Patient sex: F
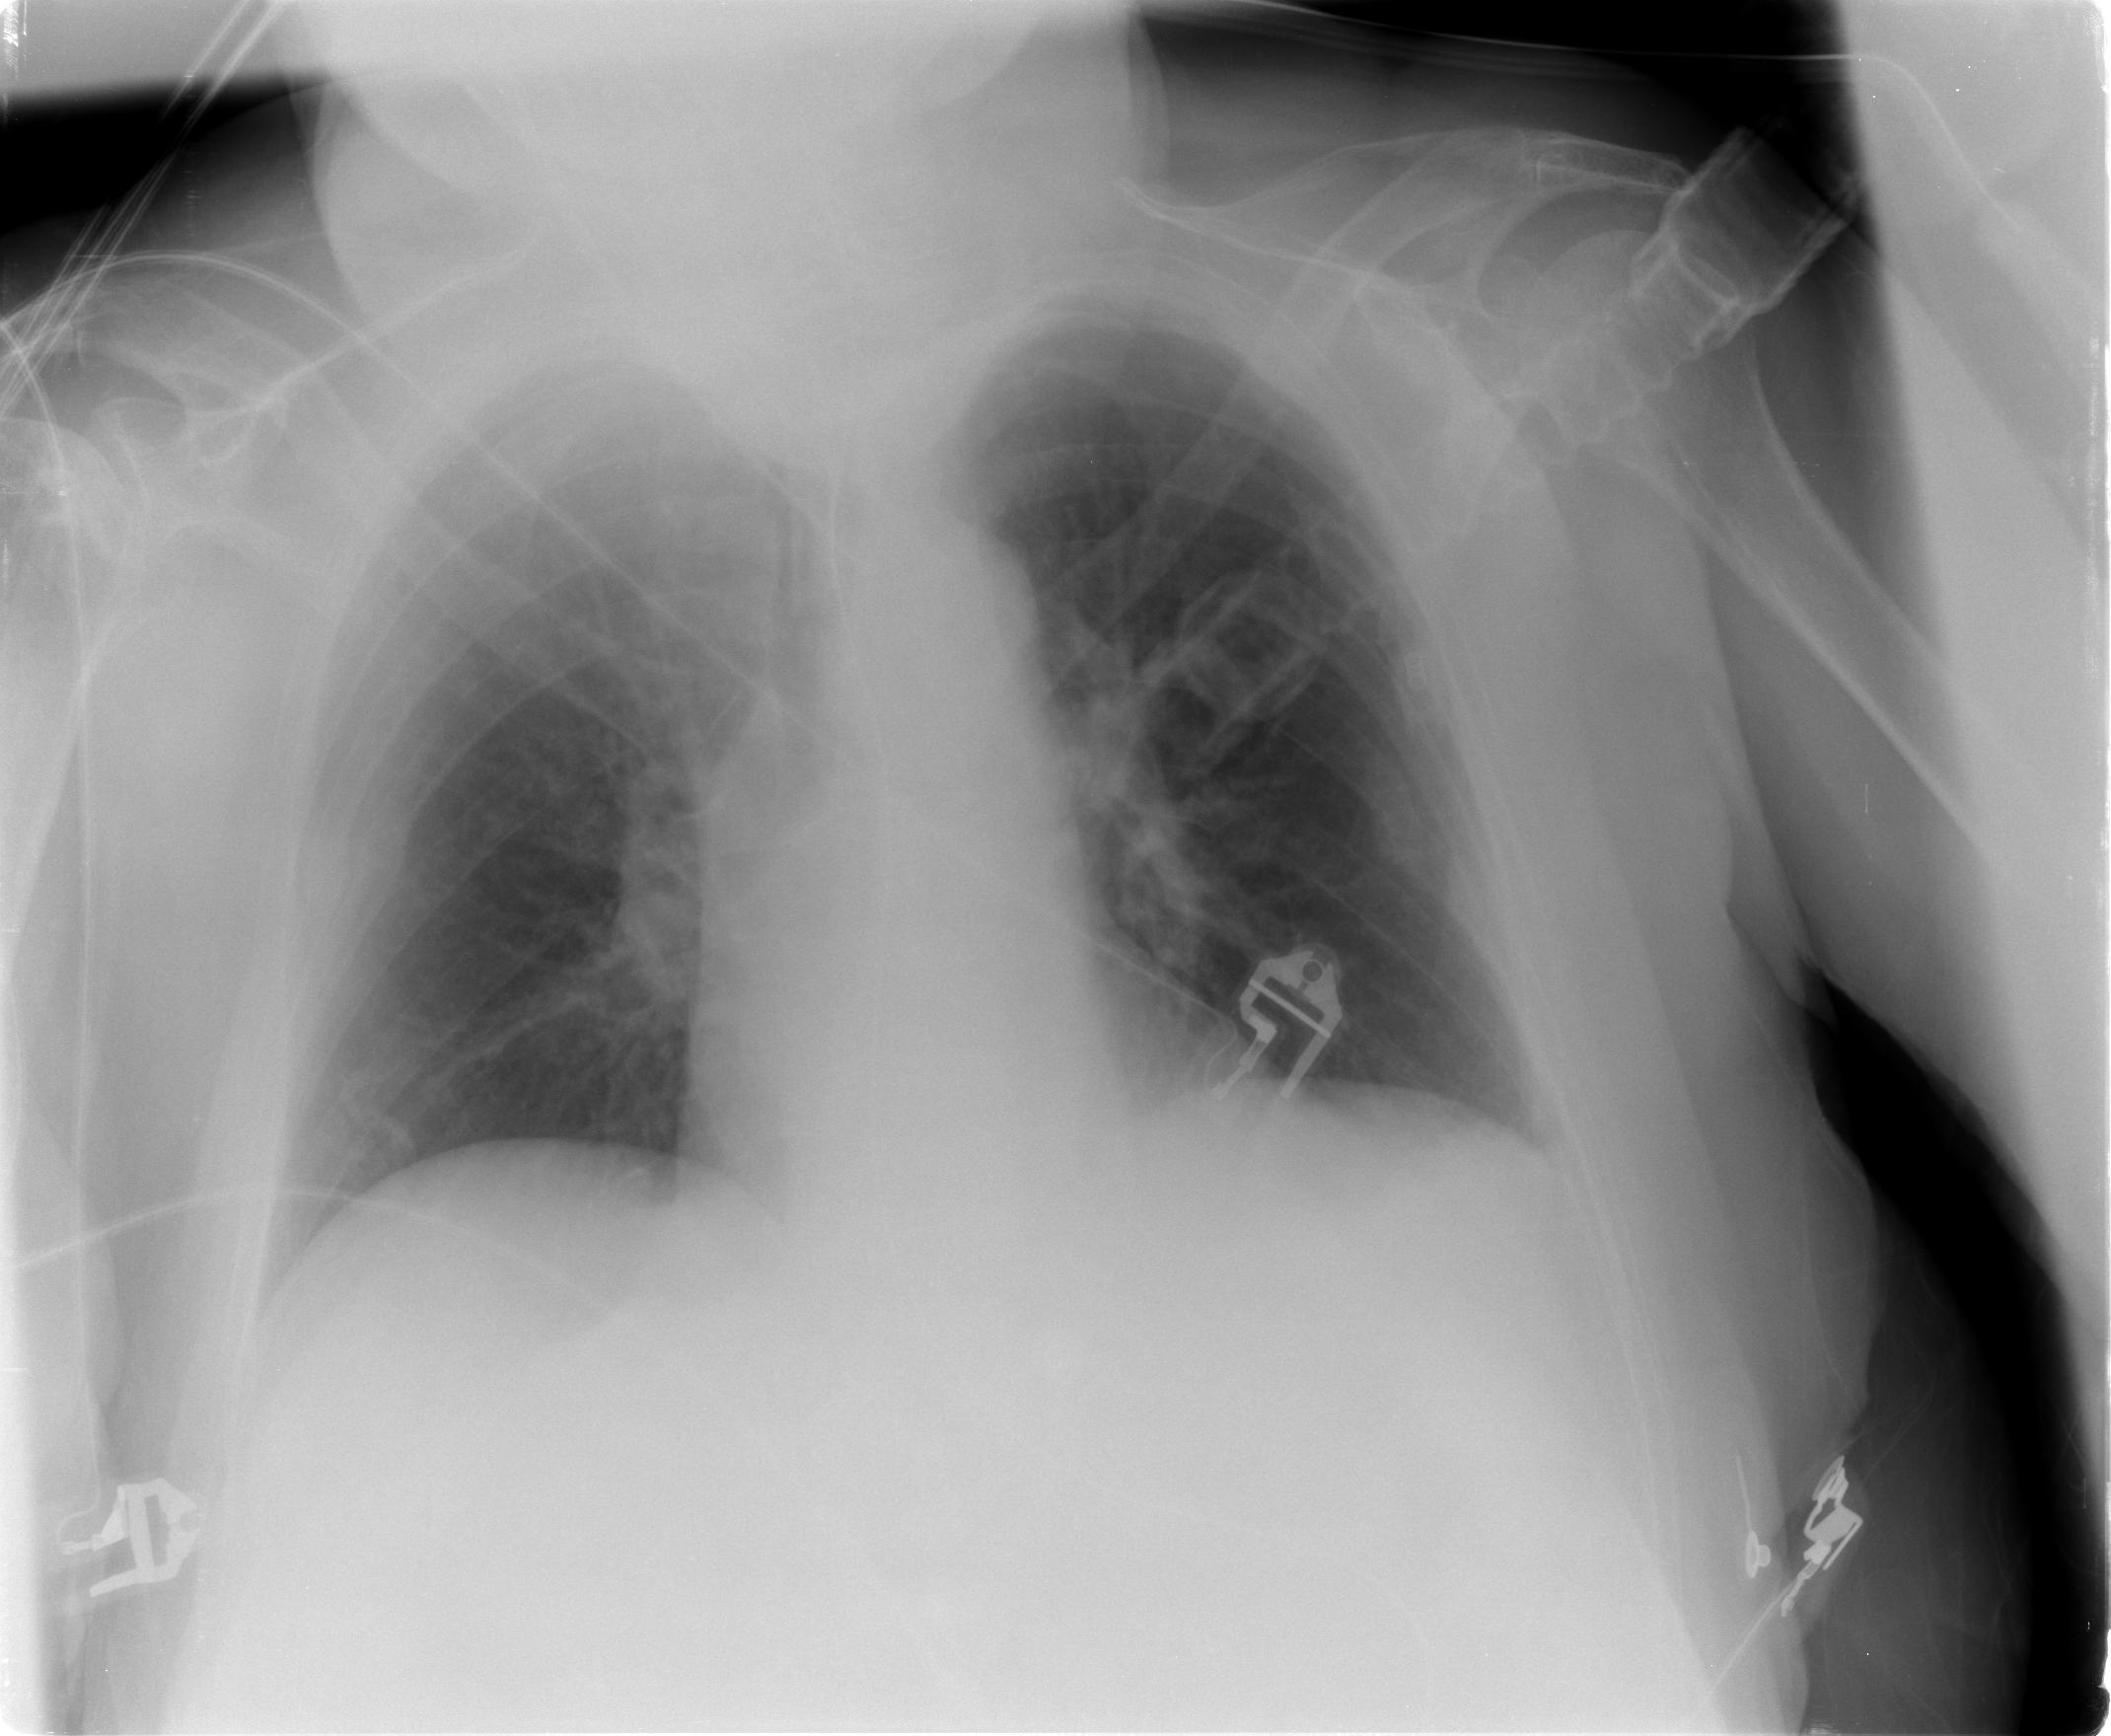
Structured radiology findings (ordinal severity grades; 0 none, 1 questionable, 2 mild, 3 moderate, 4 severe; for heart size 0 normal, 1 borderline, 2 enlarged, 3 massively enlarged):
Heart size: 0
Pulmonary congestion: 1
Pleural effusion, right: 0
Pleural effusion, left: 0
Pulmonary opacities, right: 0
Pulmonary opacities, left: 0
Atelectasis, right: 0
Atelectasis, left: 0